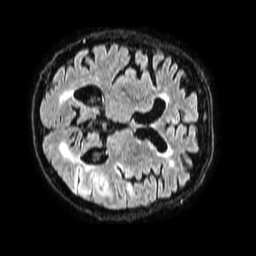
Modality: FLAIR
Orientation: axial
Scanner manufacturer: philips
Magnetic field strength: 1.5 T
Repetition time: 4.8 s
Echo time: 0.3 s